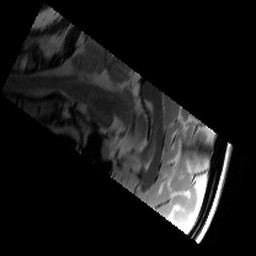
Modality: T2w
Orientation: sagittal
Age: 22
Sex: female
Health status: healthy
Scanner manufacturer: siemens
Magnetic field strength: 3 T
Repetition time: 6 s
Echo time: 0.064 s